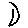
Label: moon